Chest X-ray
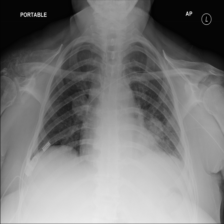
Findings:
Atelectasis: negative
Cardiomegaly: negative
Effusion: negative
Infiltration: negative
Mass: positive
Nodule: negative
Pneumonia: negative
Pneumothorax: negative
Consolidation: negative
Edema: negative
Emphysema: negative
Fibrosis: negative
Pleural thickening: negative
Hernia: negative